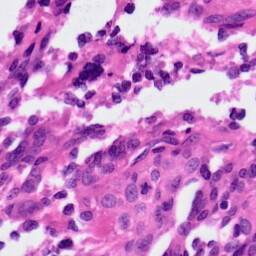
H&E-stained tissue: Ovarian